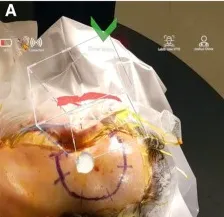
Surgeons' view through the AR headset displaying 3D model overlaid on patients' head. (A) Visualization of the tumor in white.
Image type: radiology (ct)